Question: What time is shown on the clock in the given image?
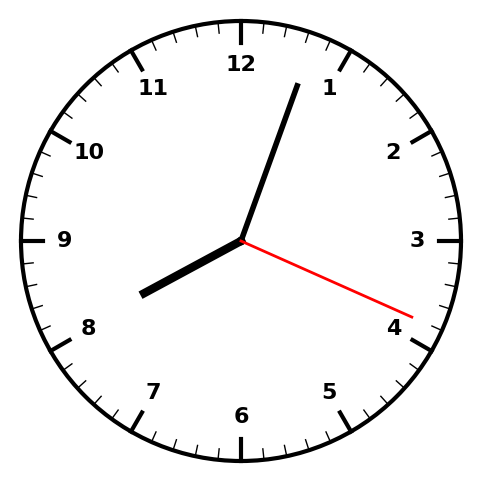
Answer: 08:03:19